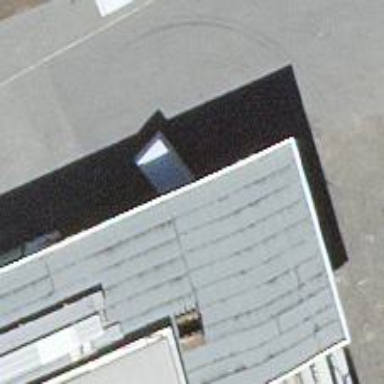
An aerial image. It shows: Garage.